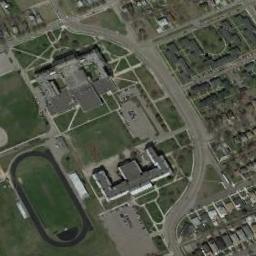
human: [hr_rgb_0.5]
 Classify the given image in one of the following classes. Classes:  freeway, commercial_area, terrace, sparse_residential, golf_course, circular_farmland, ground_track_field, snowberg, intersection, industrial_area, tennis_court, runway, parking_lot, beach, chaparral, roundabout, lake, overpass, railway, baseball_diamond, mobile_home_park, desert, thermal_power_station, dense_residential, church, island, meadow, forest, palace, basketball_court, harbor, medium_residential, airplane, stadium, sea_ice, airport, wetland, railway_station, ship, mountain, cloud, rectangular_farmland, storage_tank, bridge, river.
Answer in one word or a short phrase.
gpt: ground_track_field